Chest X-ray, AP view. Patient: 32 years old, sex F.
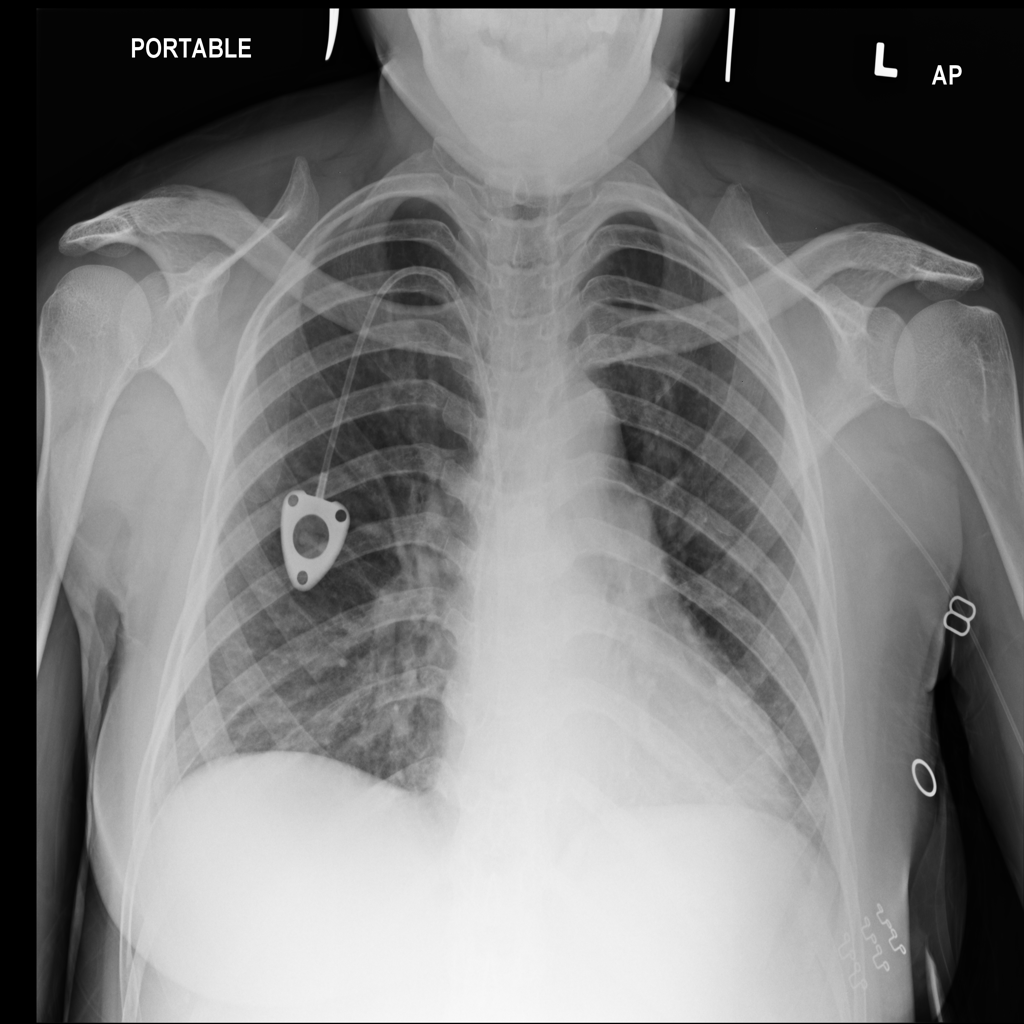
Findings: No Finding